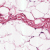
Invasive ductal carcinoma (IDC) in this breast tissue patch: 0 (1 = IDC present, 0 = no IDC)